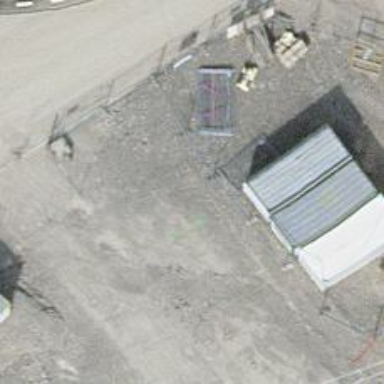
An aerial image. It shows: Wire fence.